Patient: sex M, age 60
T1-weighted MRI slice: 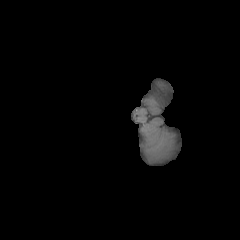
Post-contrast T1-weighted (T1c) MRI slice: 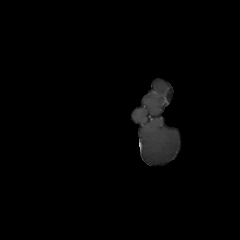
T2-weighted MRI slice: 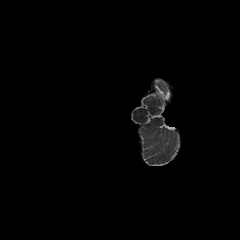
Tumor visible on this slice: no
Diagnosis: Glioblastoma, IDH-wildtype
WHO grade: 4